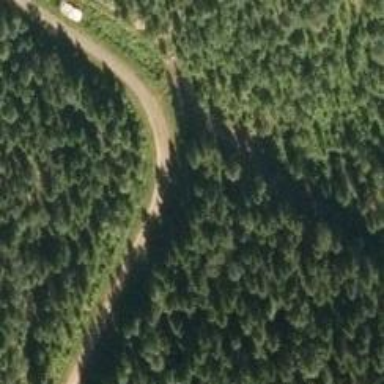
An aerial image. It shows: Track road.